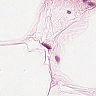
Metastatic tissue present: no